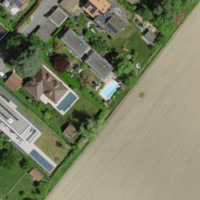
EUNIS habitat code: 55
Species observed at this site:
Carpinus betulus